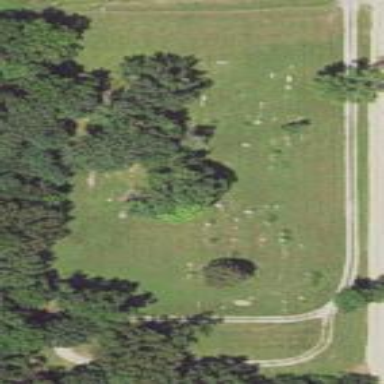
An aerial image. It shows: Cemetery.